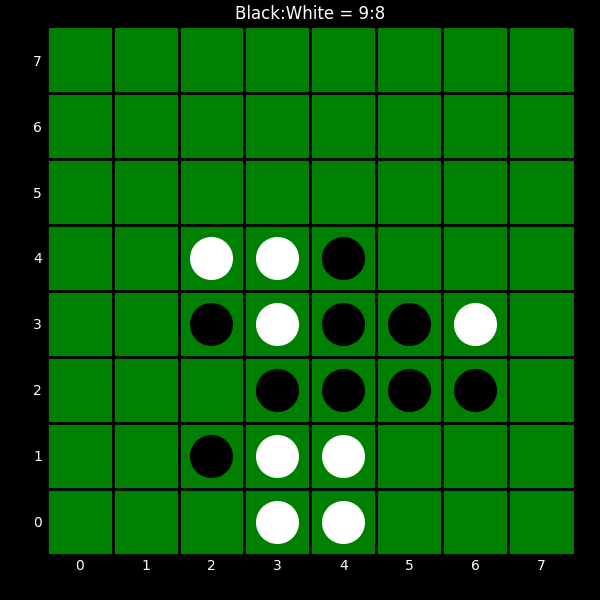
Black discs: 9
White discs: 8